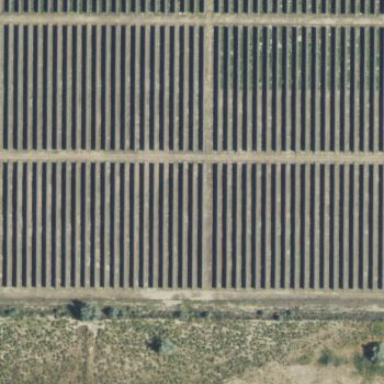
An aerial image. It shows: Solar power generator with photovoltaic panels.